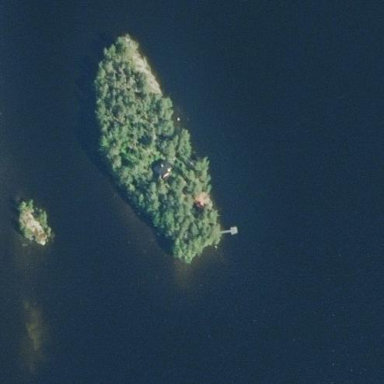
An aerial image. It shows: Islet surrounded by woodland.